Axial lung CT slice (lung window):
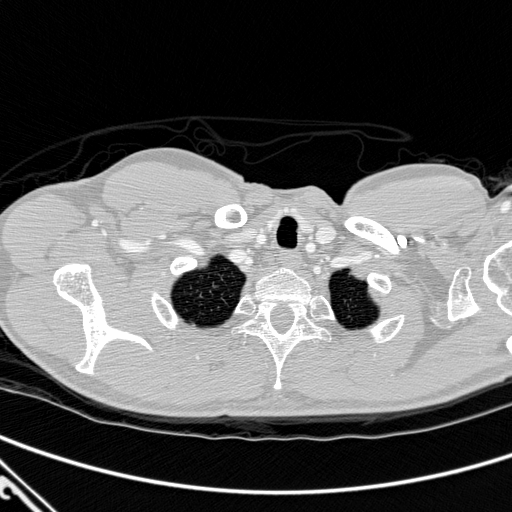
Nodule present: no